Aerial crown-view tile of a tropical tree (Barro Colorado Island, Panama), acquired 20250512:
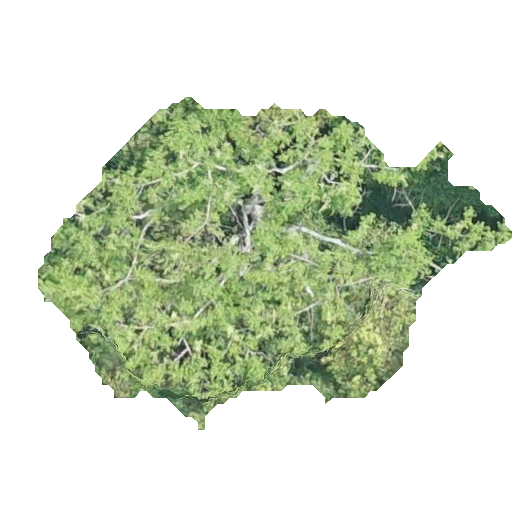
Species: Spondias radlkoferi
GBIF accepted scientific name: Spondias radlkoferi
Crown area: 142.721 m²